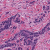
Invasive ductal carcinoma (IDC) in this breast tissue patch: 1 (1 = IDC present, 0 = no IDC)